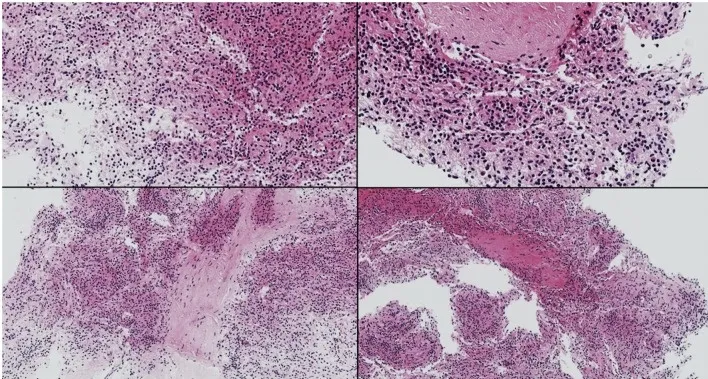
Fragments of splenic tissue with patchy hemorrhagic necrosis consistent with splenic infarction.
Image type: pathology (h&e)